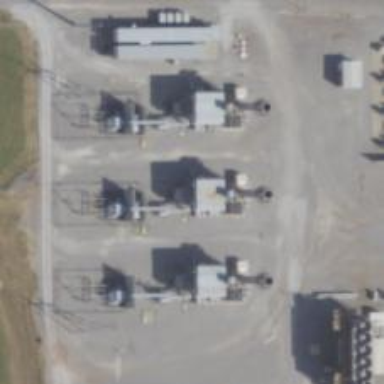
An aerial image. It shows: Gas turbine power generator.